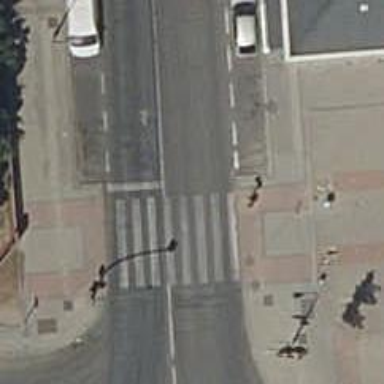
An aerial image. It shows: Road crossing with traffic signals.